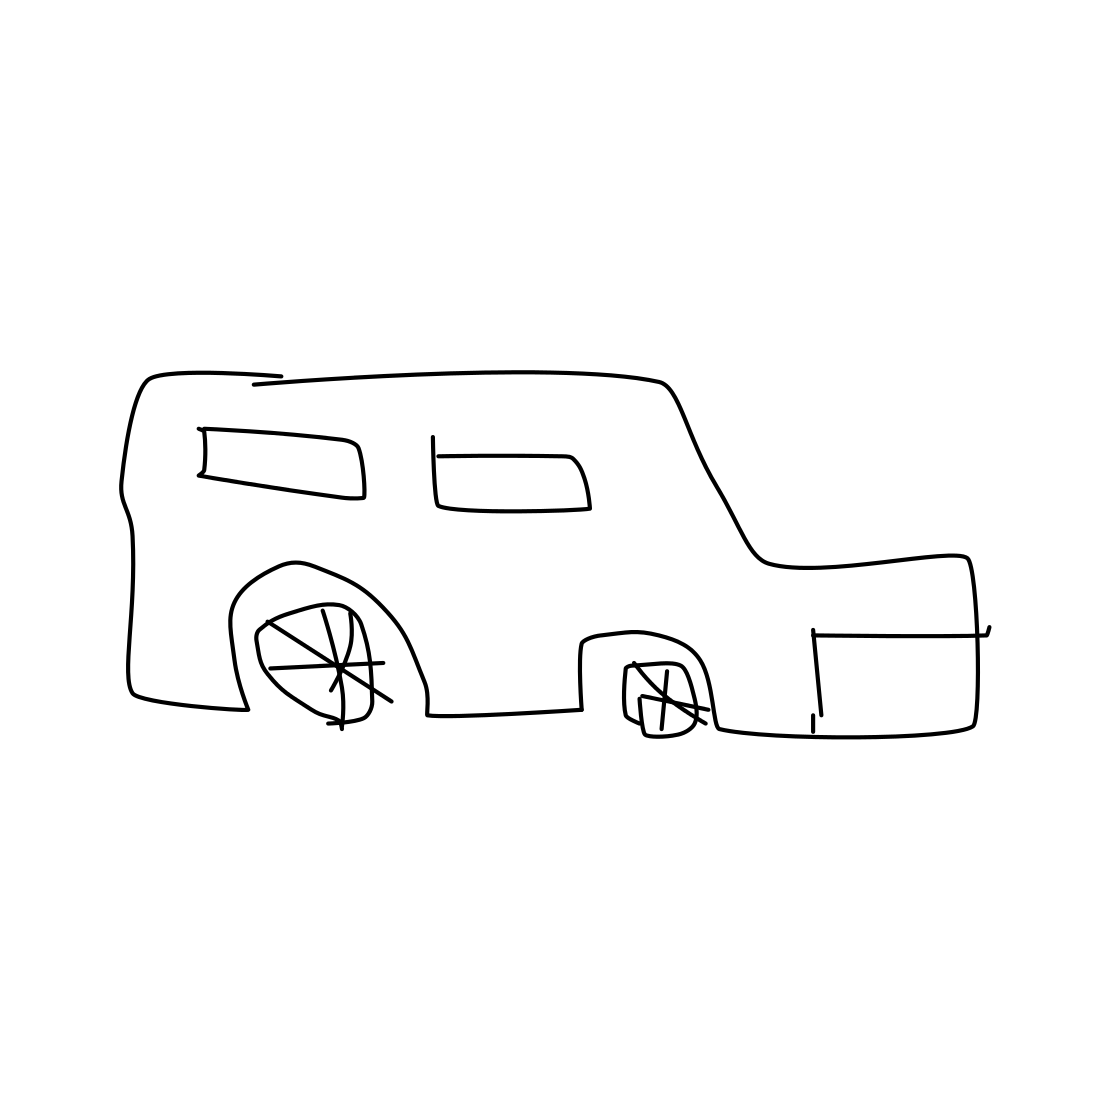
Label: suv